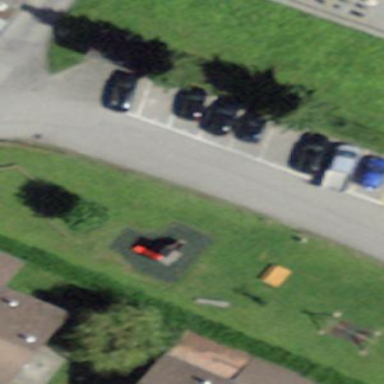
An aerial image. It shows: Playground area for leisure land.